Question: Can anybody help me to find out the method to sum of the elements of different sized matrix in ?
Let say that I have 2 matrices with numbers.
Example:
'''
A=[1 2 3;
4 5 6;
7 8 9]
B=[10 20 30;
40 50 60]
'''
I wanna create matrix filling with sum(absolute subtract of matrix A and B).

D10=ABS(D3-I3)+ABS(E3-J3)+ABS(F3-K3)
E10=ABS(D4-I3)+ABS(E4-J3)+ABS(F4-K3)
F10=ABS(D5-I3)+ABS(E5-J3)+ABS(F5-K3)
And then (Like above)
D11=ABS(D3-I4)+ABS(E3-J4)+ABS(F3-K4)
E11=ABS(D4-I4)+ABS(E4-J4)+ABS(F4-K4)
F11=ABS(D5-I4)+ABS(E5-J4)+ABS(F5-K4)
How can i write this in Matlab?
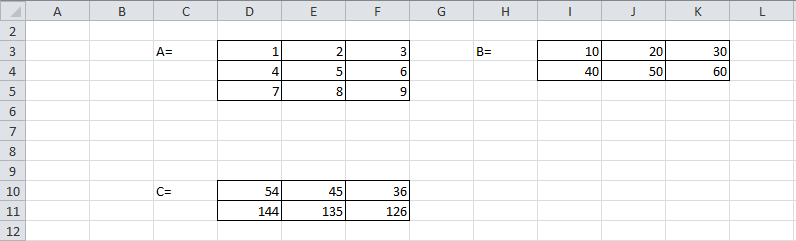
Answer: '''
%%// Spread out B to the third dimension so that the singleton
%%// second dimension thus created could be used with bsxfun for expansion in
%%// that dimension
t1 = permute(B,[3 2 1])
%%// Perform row-wise subtraction and then summing of their absolute values
%%// as needed
t2 = sum(abs(bsxfun(@minus,A,t1)),2)
%%// Since the expansion resulted in data in third dimension, we need to
%%// squeeze it back to a 2D data
out = squeeze(t2)'
'''